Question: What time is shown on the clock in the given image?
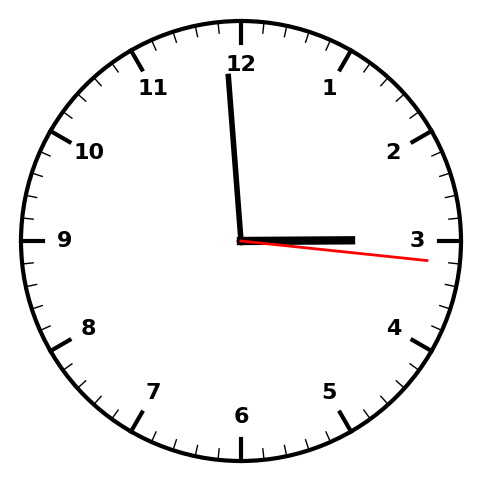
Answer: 02:59:16